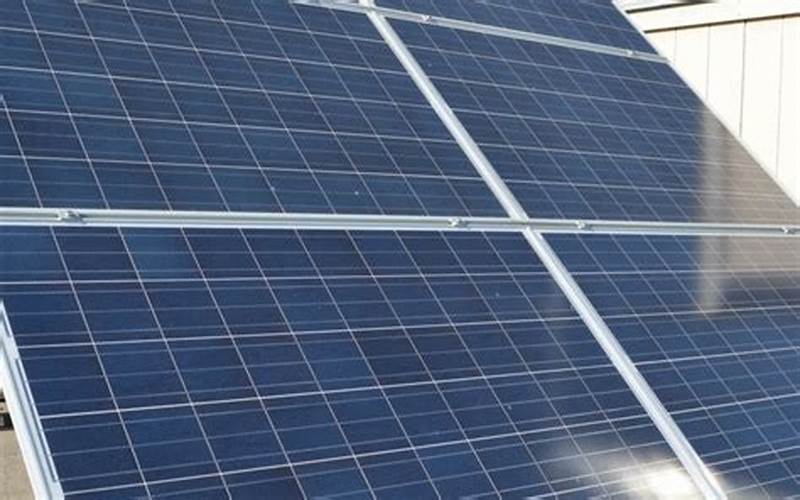
Label: Clean